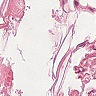
Metastatic tissue present: no